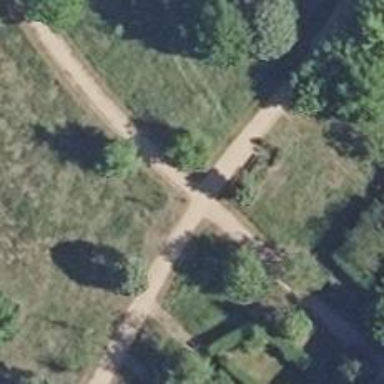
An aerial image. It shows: Compacted footway.